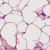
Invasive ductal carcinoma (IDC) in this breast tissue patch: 0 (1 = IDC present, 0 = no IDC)